Interaction volume radius: 5 \u00c5
Interaction volume height: 15 \u00c5
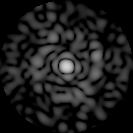
Disorder parameter: 0.7927